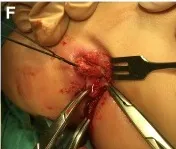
(E-H) Surgical treatment was performed on the perineal urethra.
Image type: medical_photograph (other_medical_photograph)